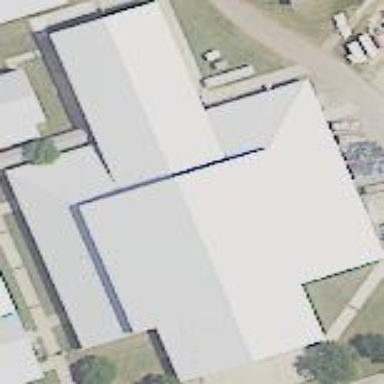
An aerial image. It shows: Building being used as sports hall.